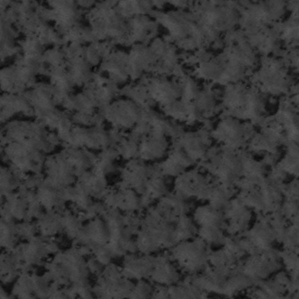
Label: frost